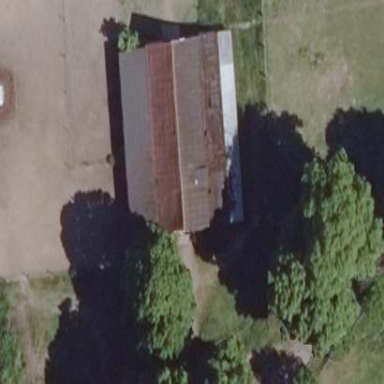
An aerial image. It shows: Rural barn.